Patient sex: M
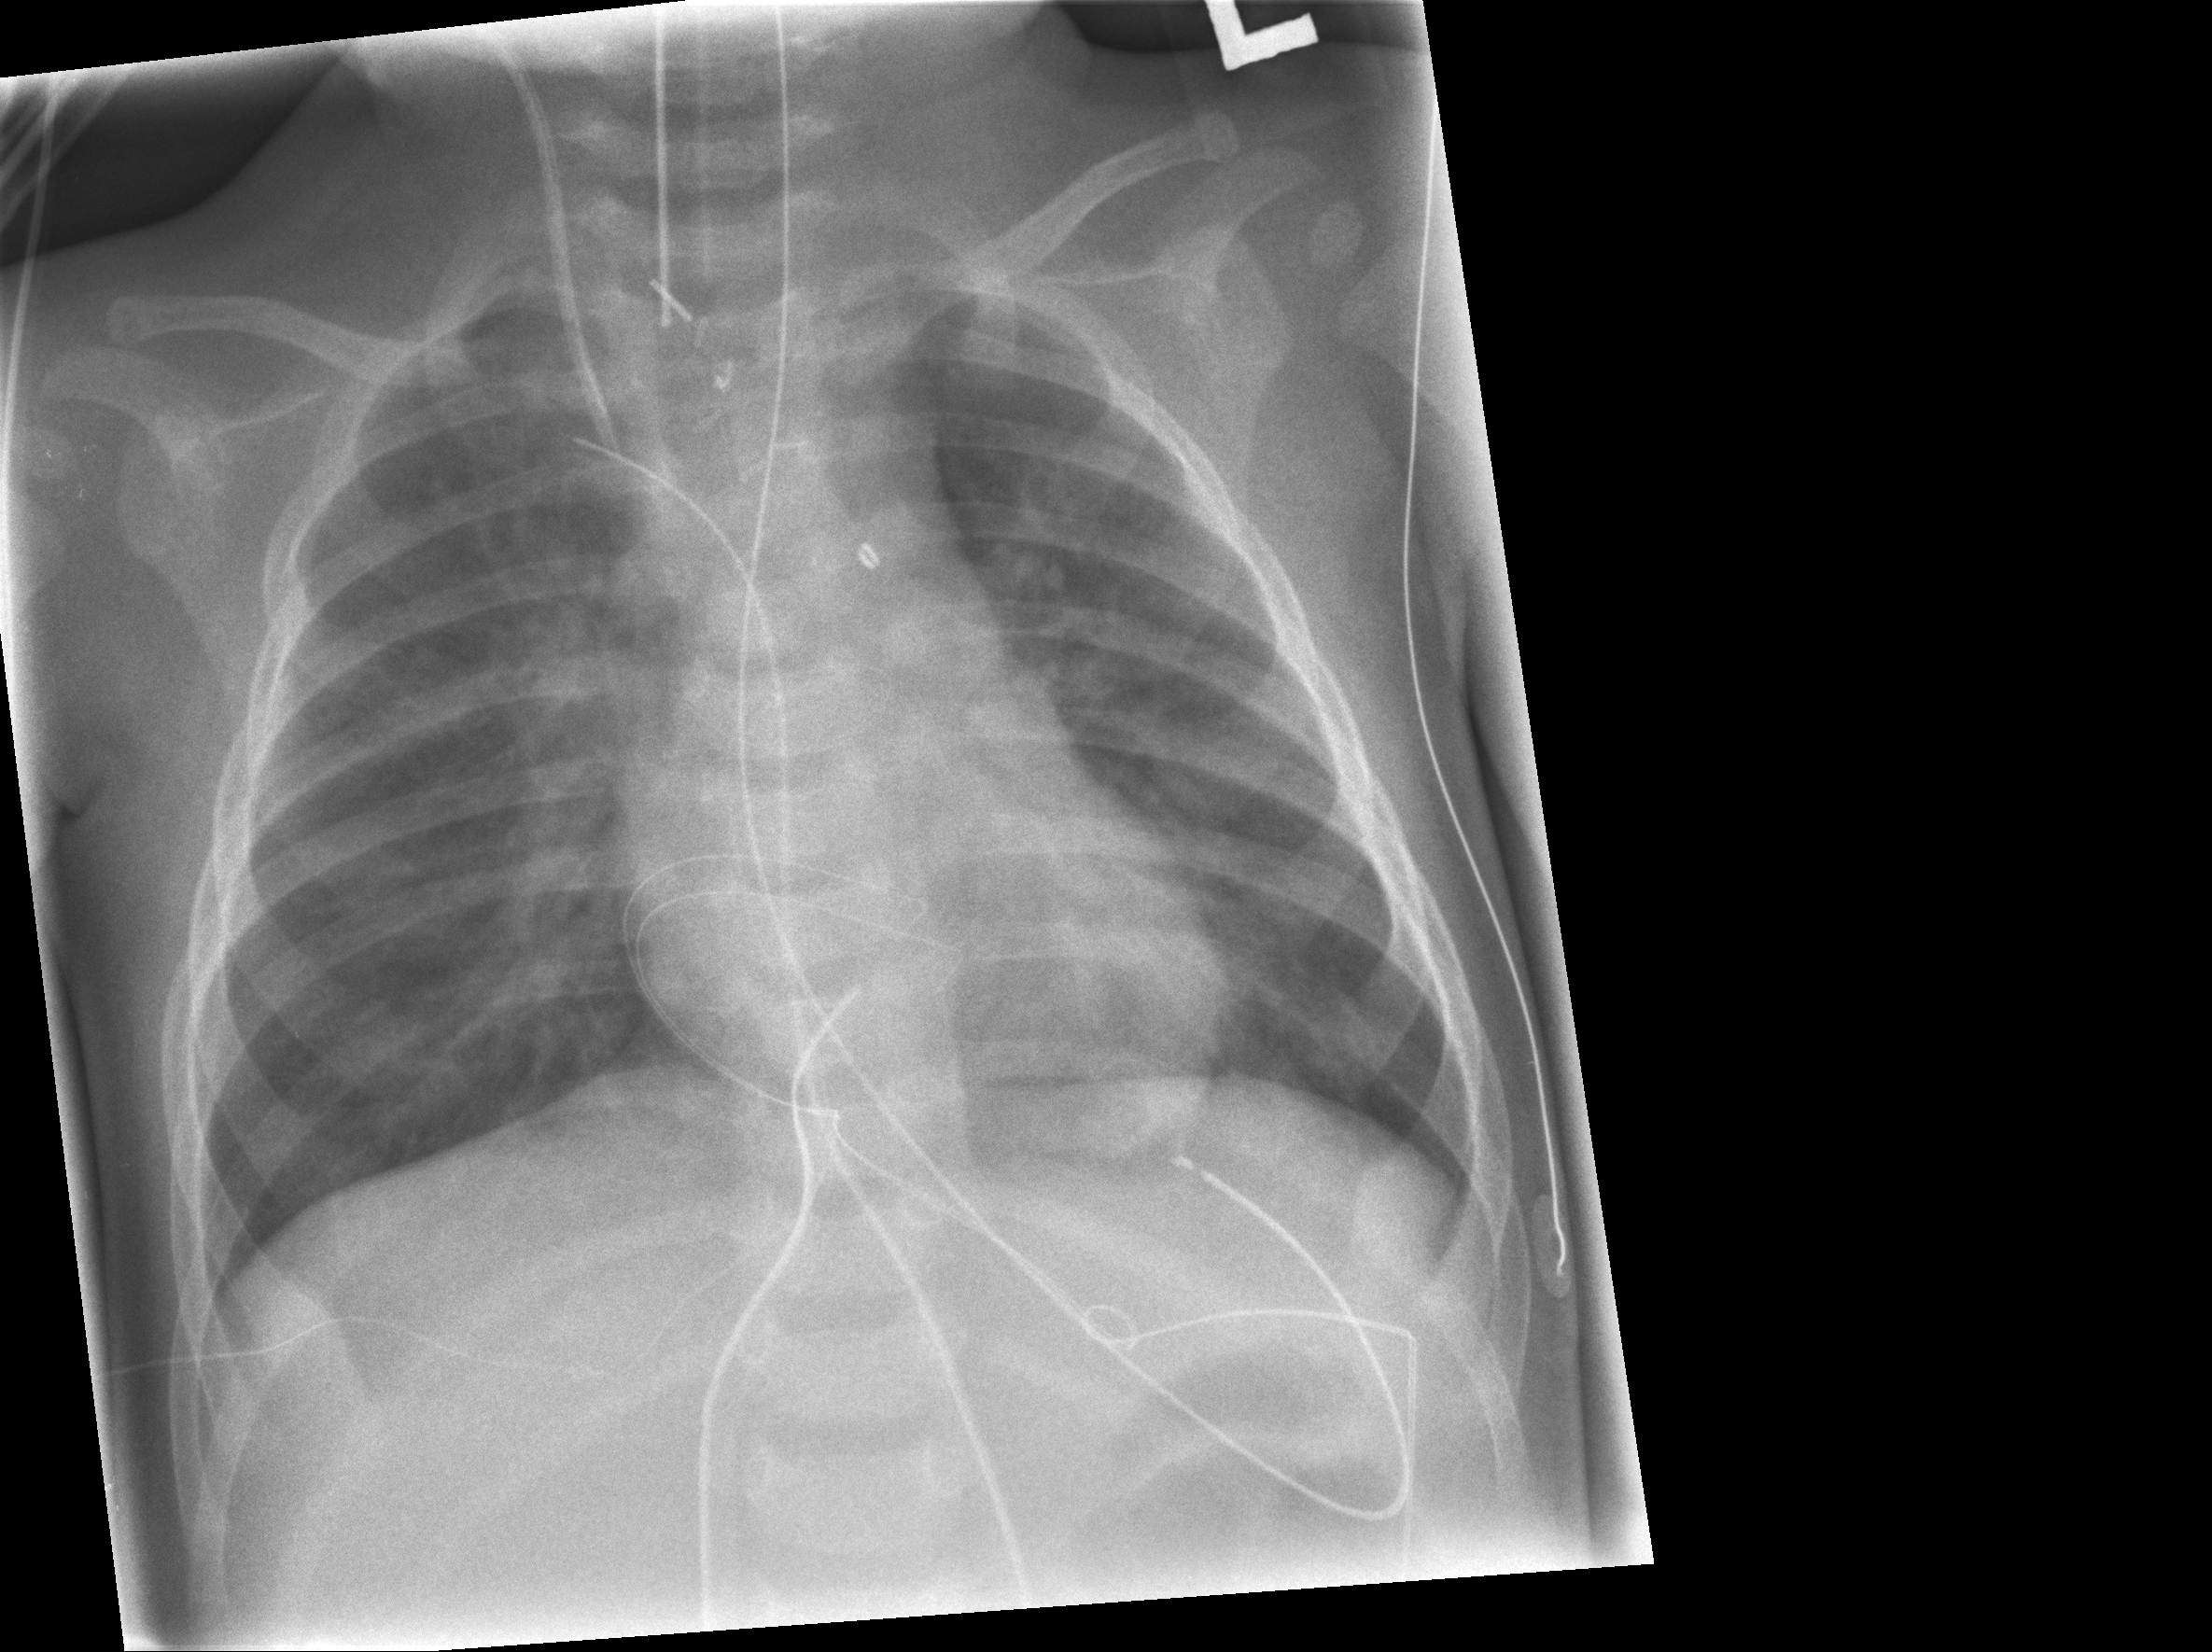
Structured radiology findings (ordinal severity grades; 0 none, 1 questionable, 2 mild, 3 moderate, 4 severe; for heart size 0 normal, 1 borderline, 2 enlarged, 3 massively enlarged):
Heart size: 0
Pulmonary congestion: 0
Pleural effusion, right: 0
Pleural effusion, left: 0
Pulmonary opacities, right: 0
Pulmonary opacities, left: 2
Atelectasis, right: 0
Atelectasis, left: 0